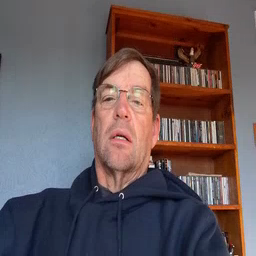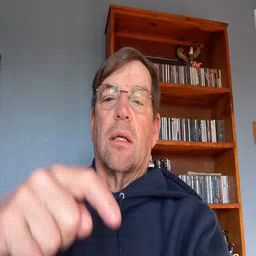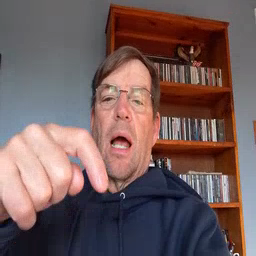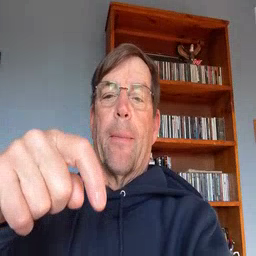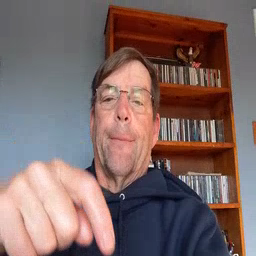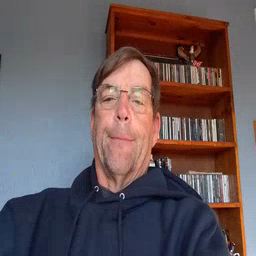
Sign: time